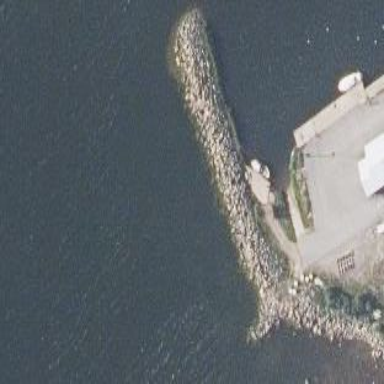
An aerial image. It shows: Breakwater structure.